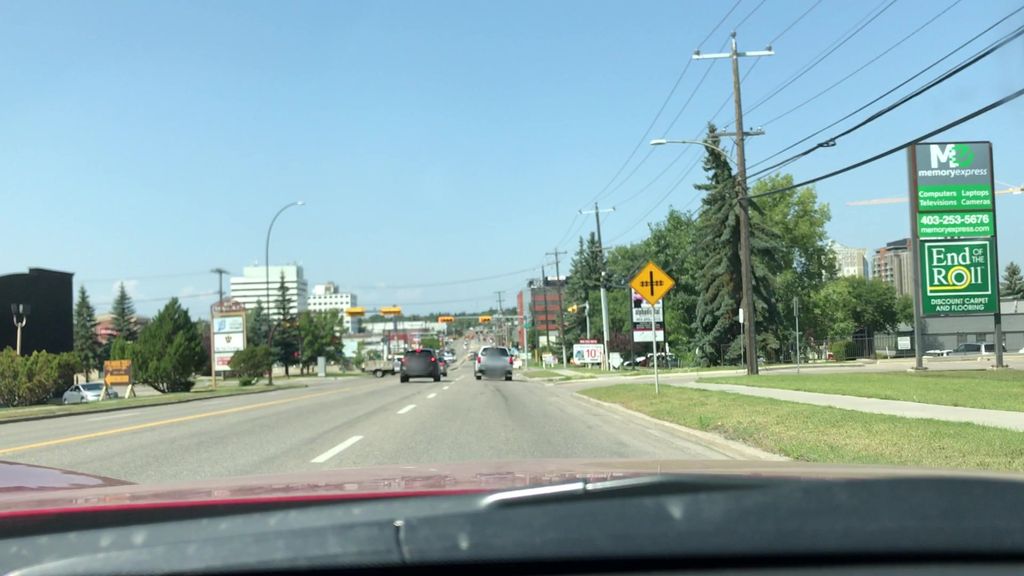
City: calgary